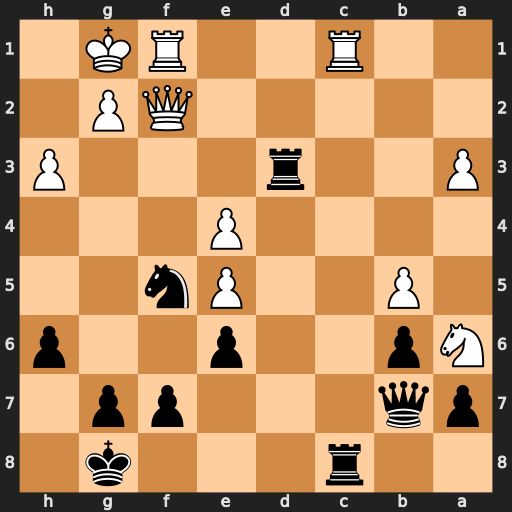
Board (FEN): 2r3k1/pq3pp1/Np2p2p/1P2Pn2/4P3/P2r3P/5QP1/2R2RK1
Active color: b
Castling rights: -
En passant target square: -
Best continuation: Rxc1 Rxc1 Qxe4